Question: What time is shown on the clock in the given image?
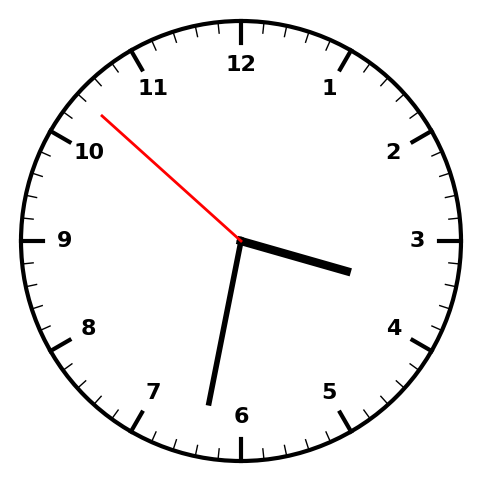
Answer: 03:31:52